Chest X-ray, AP view. Patient: 64 years old, sex M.
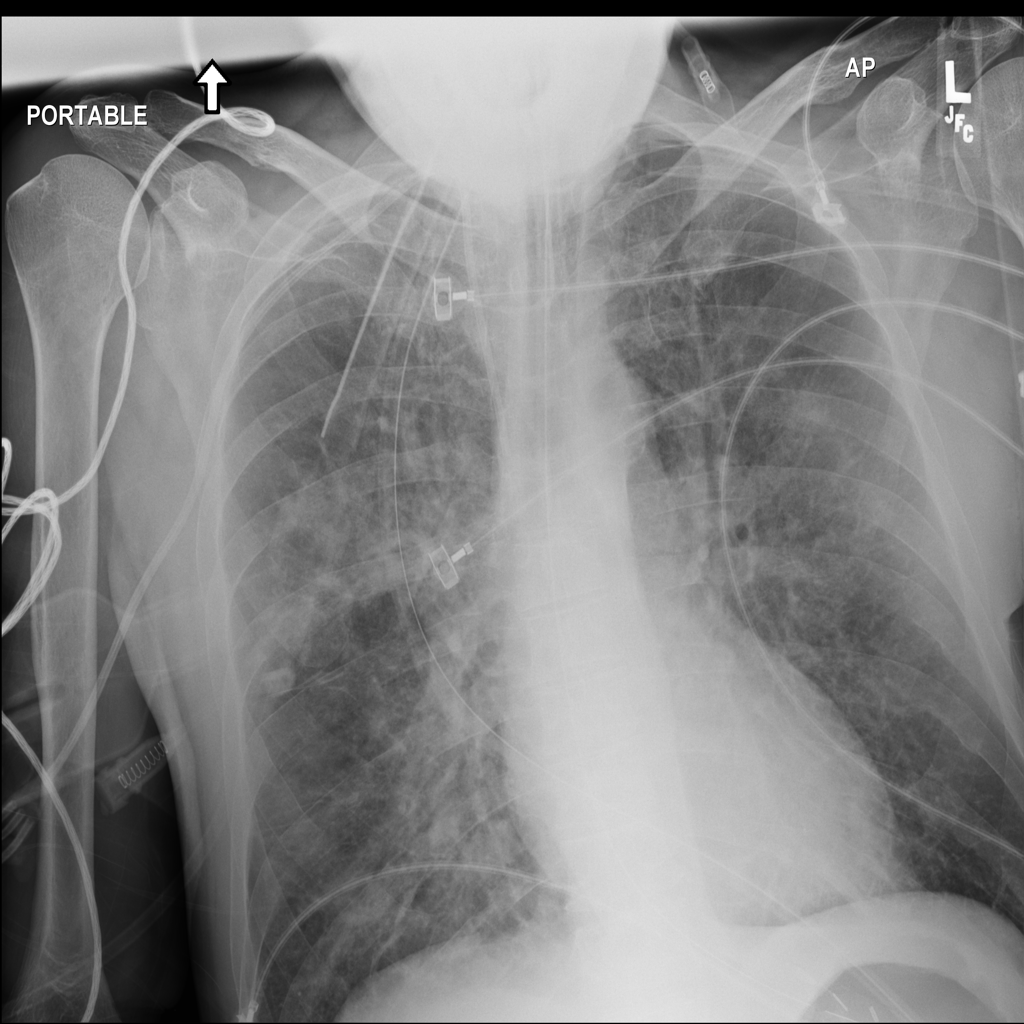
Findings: Pneumonia